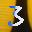
Label: 3